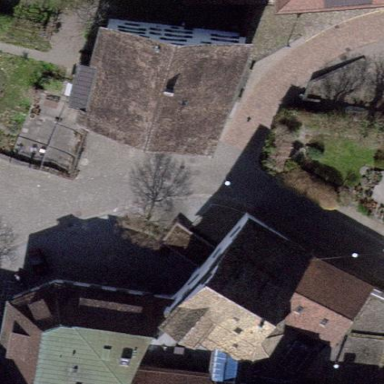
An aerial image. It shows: Building with gabled roof covered in roof tiles. The roof orientation is across the structure.